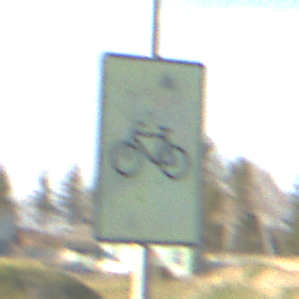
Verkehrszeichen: RadverkehrOhnePfeilsymbol
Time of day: MorningAfternoon
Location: Outdoor (Nature)
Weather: Clear
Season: NotSpecified
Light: Natural